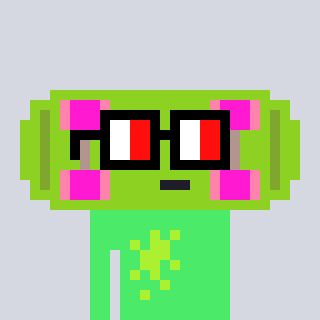
a pixel art character with square glasses with black frames and red eyes, a skateboard-shaped head and a teal-colored body on a cool background